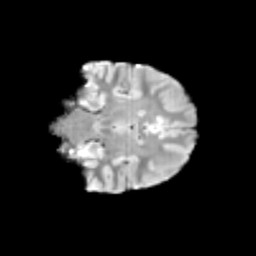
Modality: T2w
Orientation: coronal
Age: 9
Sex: male
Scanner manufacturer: siemens
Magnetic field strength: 3 T
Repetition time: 3.8 s
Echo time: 0.07 s